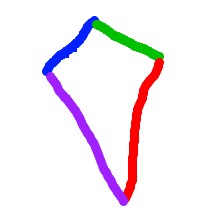
Shape: kite